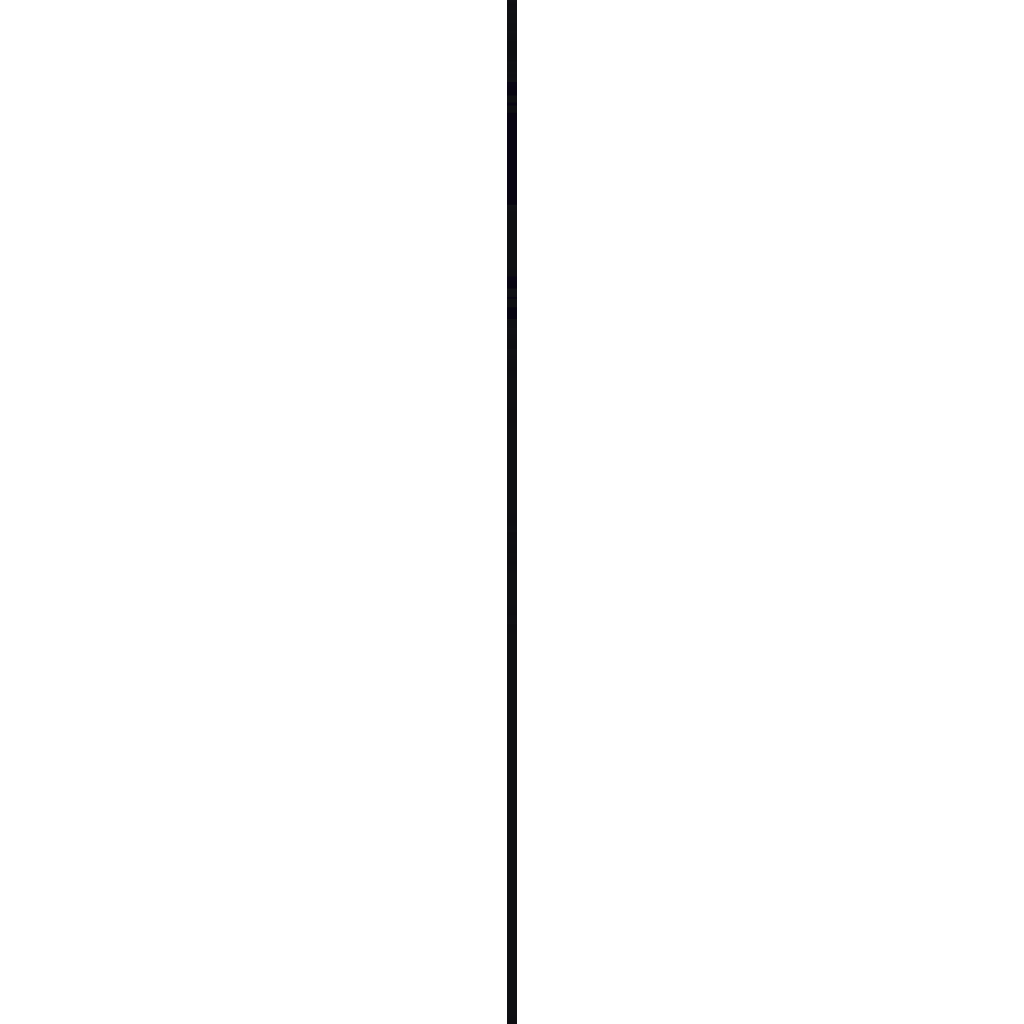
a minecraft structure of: Severus Snape from Harry Potter